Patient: sex F, age 66
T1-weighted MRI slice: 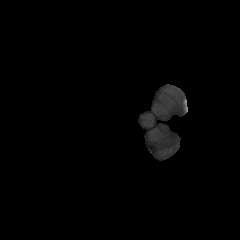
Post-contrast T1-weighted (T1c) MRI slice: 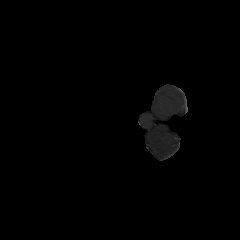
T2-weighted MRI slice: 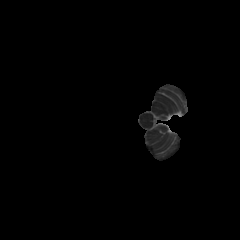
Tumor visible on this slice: no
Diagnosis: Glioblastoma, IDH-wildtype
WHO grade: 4